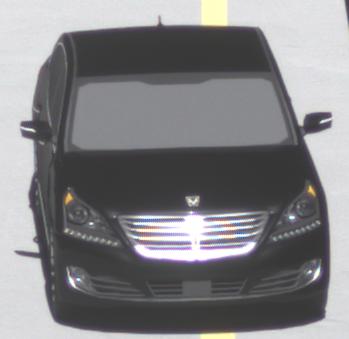
Make: Hyundai
Model: Equus
Detailed model: Gen. 2 VI
Model produced from: 2009
Model produced until: 2016
Doors: 4
Color: black
Road condition: dry road
Daytime: midday
Contrast: high contrast